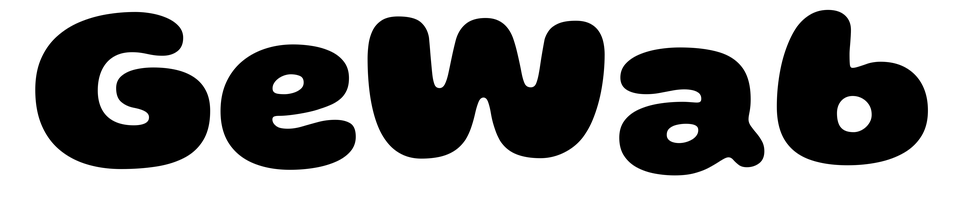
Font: Gluten_ExtraBold